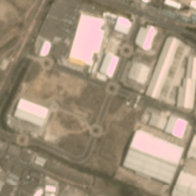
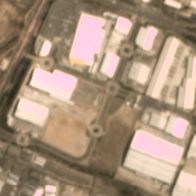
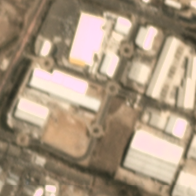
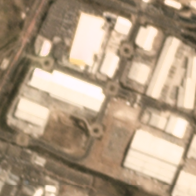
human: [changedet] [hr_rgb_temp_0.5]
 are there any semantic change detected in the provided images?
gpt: a building is constructed beside the road on the bareland .

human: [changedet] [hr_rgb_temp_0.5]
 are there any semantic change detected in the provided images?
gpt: a huge building appears in the bareland .

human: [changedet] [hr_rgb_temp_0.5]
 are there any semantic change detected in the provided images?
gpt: an extremely large building is erected in the clearing .

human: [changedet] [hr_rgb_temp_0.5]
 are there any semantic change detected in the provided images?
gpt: a large building with some roads appeared in the scene .

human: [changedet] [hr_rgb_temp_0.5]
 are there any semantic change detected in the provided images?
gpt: a building appeared on the lower left .